Question: How to decrease distance between chart label and axis labels?

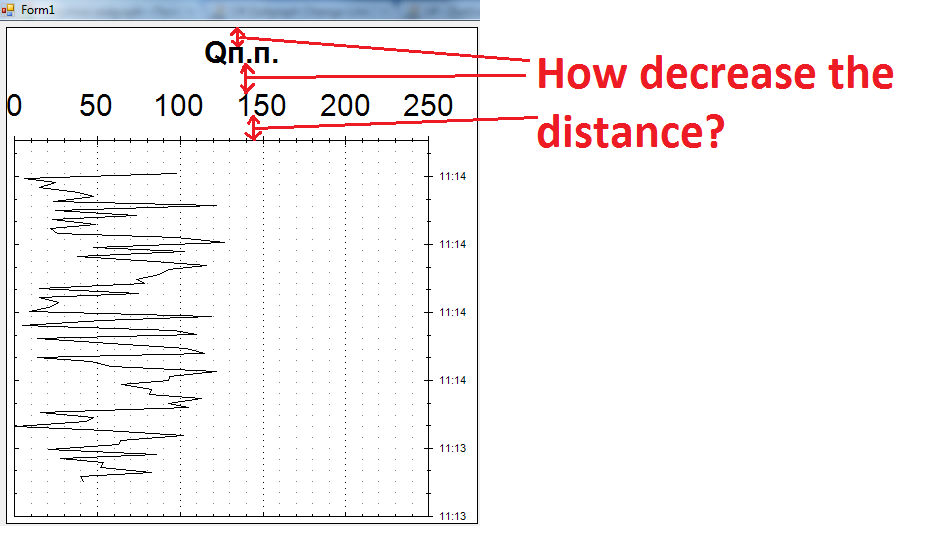
Answer: You can use the 'TitleGap' property of the 'GraphPane' and the 'Scale.LabelGap' property of the axis of interest.
For example:
'''
zedGraphControl1.GraphPane.TitleGap = 0f;
zedGraphControl1.GraphPane.XAxis.Scale.LabelGap = 0f;
zedGraphControl1.GraphPane.YAxisList[0].Scale.LabelGap = 0f;
'''
will produce the following graph, where the gaps to the title and scale labels are reduced to zero:

The gaps are given in fractions of the graph pane (I think). You may want to experiment with this...
Furthermore, you can change the 'Margin' property of the 'GraphPane' to control the margin of the pane to the parent control, for example:
'''
zedGraphControl1.GraphPane.Margin.Top = 0f;
'''